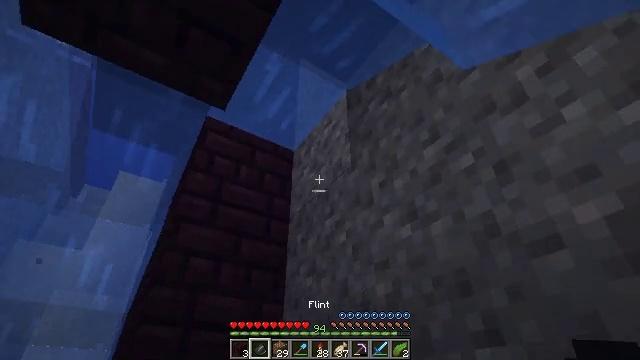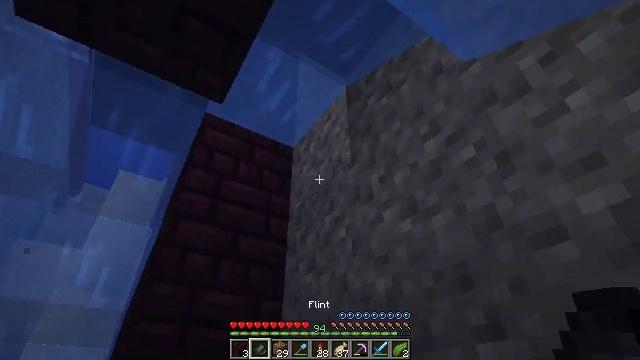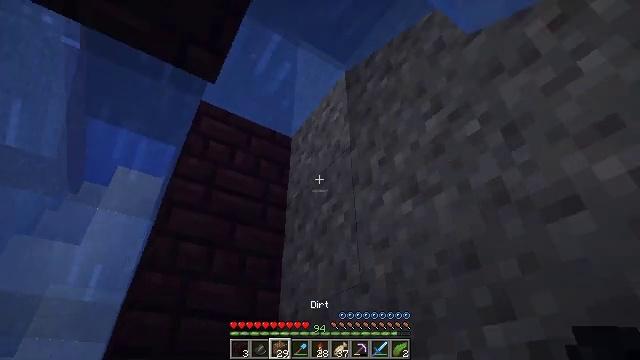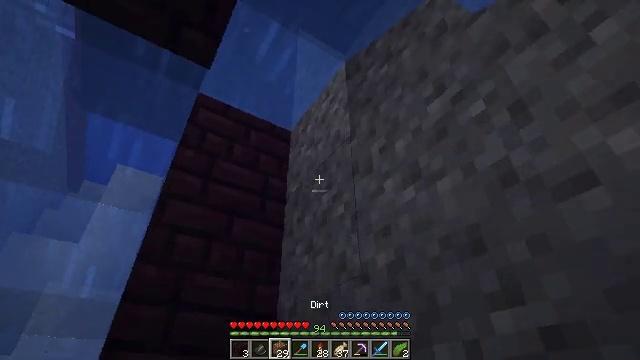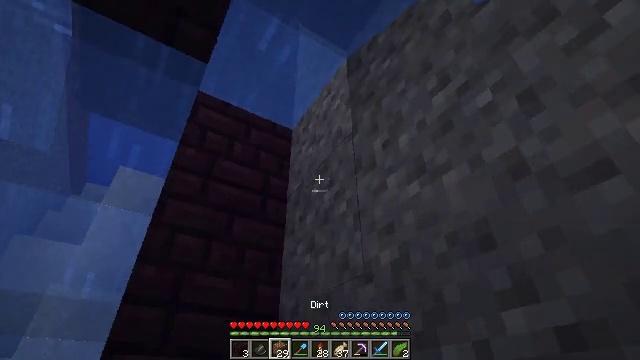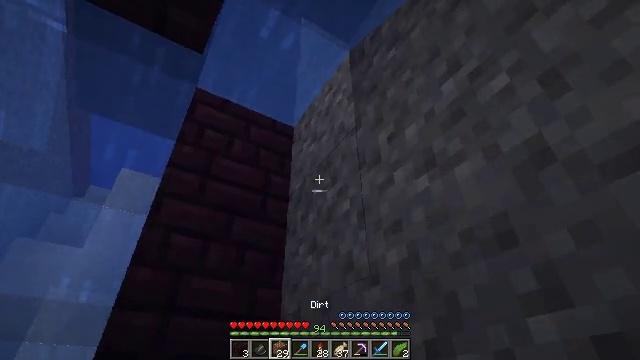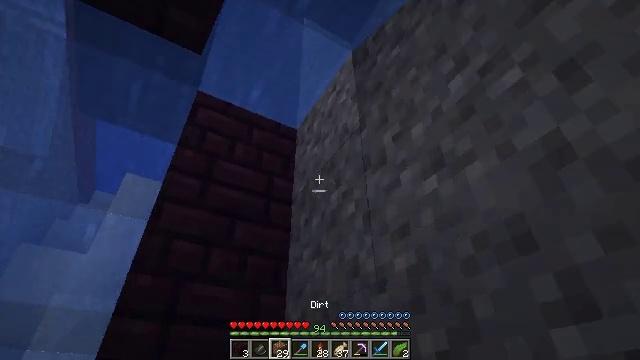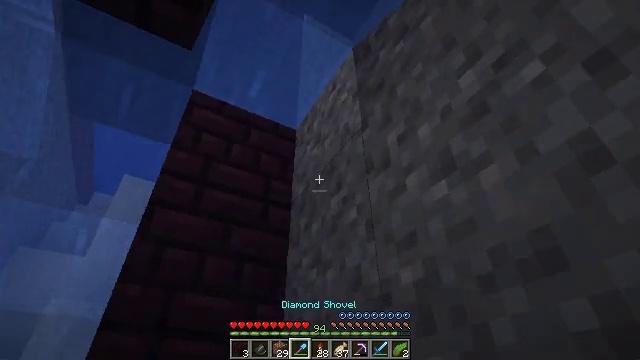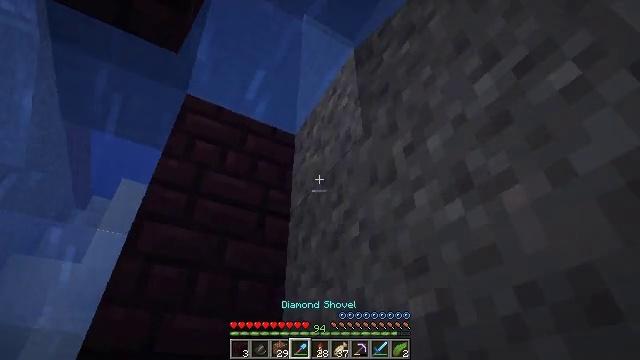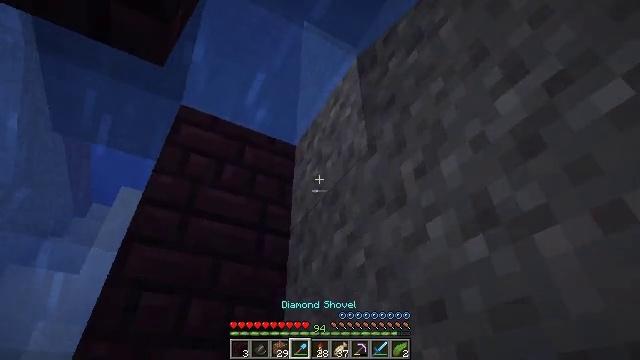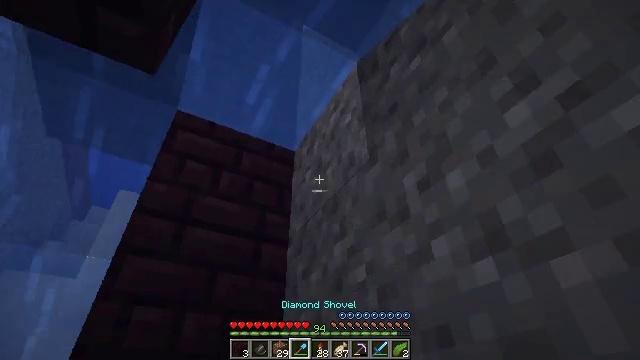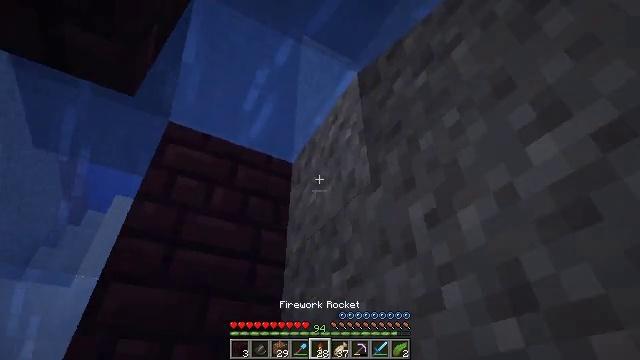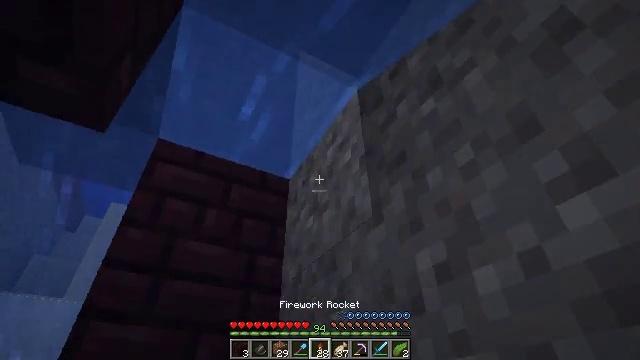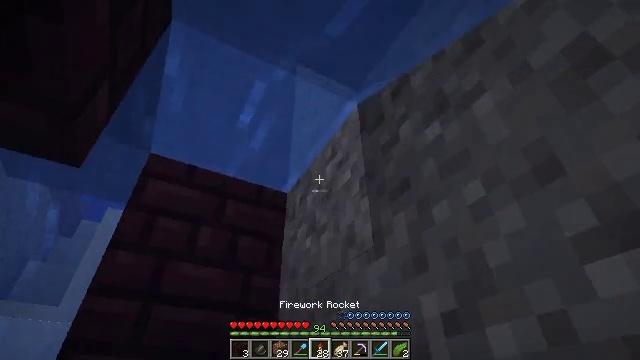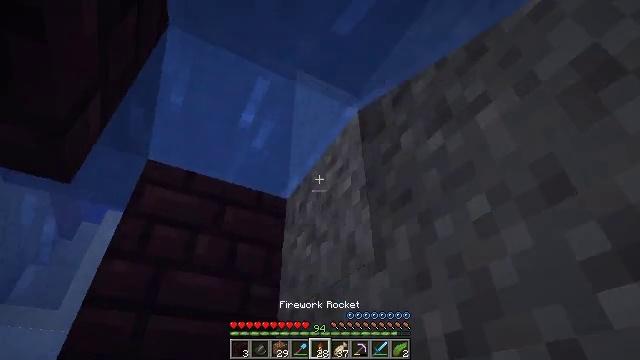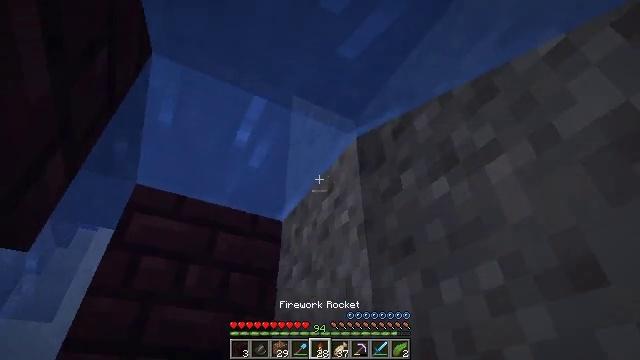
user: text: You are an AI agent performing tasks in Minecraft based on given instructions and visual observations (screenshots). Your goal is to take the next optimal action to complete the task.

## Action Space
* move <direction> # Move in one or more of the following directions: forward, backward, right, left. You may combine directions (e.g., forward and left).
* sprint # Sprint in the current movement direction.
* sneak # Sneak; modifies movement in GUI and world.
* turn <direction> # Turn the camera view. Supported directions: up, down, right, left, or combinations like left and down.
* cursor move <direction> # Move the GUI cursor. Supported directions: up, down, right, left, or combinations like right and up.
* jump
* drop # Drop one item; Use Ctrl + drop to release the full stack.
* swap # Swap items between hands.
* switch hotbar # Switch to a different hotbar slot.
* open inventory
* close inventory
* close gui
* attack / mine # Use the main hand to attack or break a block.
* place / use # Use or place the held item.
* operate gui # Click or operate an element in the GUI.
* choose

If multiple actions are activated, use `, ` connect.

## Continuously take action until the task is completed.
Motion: motion action
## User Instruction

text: Harvest nether bricks from a structure.
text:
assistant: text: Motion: move forward
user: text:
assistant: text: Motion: move forward
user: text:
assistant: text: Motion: move forward
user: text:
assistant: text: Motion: move forward, jump
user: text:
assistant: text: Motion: move forward, jump
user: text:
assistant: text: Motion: turn left, jump
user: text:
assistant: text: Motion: jump
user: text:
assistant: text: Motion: jump
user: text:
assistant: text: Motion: jump
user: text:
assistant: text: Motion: jump
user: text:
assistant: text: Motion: jump
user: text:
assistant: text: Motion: jump
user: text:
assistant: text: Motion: jump
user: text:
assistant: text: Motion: jump
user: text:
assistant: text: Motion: no_op
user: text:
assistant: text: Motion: no_op
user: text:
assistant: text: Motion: no_op
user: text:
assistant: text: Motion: no_op
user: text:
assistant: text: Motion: no_op
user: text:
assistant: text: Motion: no_op
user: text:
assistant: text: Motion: no_op
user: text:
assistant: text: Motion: no_op
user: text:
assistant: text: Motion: no_op
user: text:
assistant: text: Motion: no_op
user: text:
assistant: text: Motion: no_op
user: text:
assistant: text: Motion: no_op
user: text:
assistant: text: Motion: no_op
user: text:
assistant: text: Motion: turn left and up, jump
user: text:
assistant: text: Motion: turn left and up, jump
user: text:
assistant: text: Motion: turn left, jump